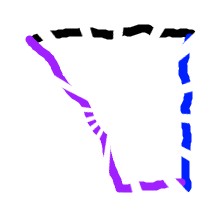
Shape: trapezoid